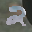
Label: 2